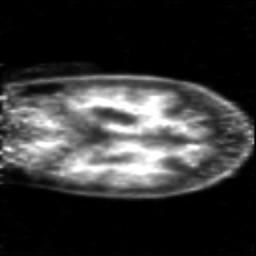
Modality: PET
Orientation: coronal
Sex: male
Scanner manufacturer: siemens